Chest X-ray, AP view. Patient: 52 years old, sex F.
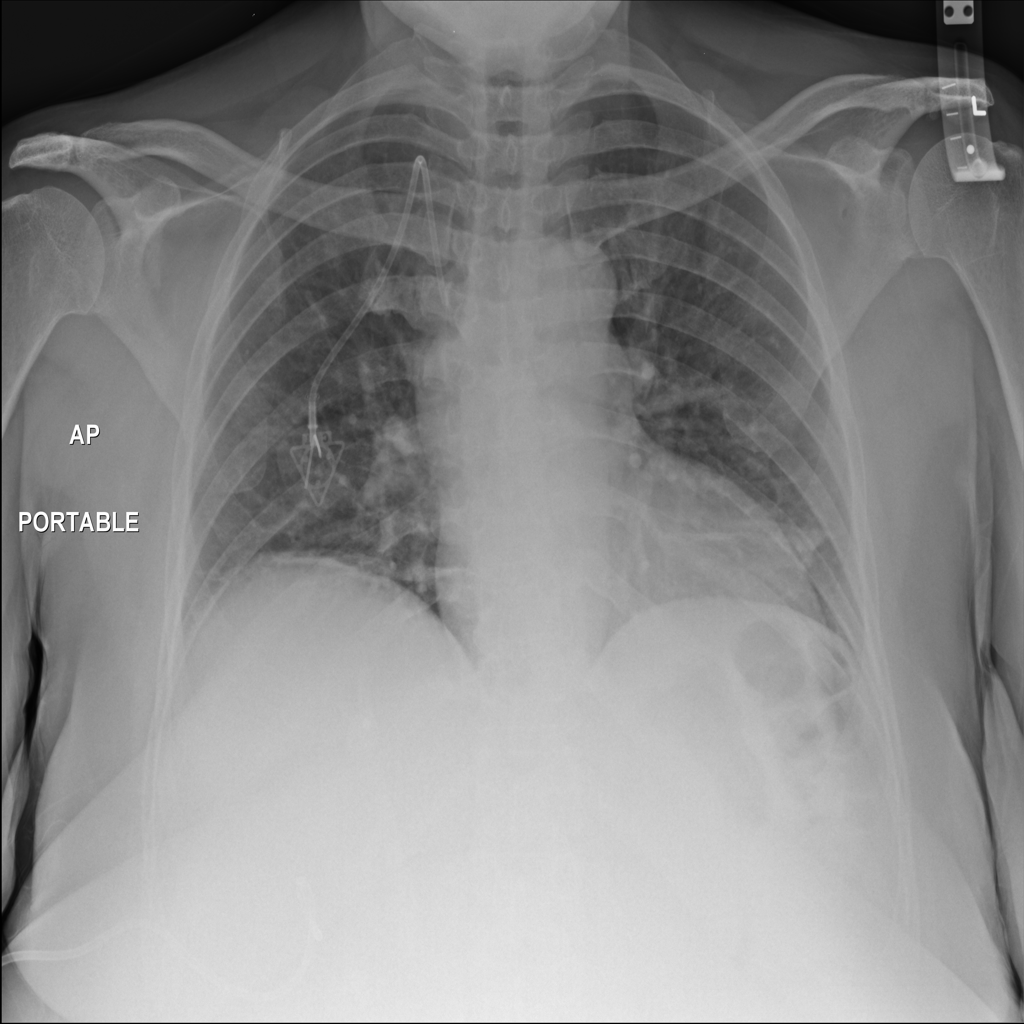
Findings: Atelectasis, Cardiomegaly, Effusion